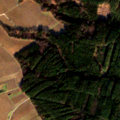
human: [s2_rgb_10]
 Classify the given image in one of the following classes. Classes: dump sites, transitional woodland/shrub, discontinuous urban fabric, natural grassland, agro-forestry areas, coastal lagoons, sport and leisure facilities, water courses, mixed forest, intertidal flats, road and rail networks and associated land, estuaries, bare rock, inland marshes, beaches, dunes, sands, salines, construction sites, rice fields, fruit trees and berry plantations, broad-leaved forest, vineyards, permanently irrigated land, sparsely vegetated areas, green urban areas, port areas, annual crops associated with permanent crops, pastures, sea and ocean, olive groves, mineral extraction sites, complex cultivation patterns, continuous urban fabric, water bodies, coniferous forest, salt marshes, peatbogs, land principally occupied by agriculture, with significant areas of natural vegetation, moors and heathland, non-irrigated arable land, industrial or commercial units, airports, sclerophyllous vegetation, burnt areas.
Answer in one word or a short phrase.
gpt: non-irrigated arable land, coniferous forest, mixed forest